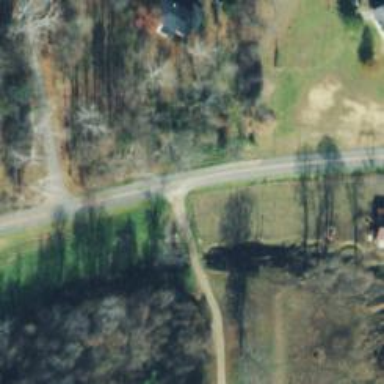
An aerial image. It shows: Tertiary road.